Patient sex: M
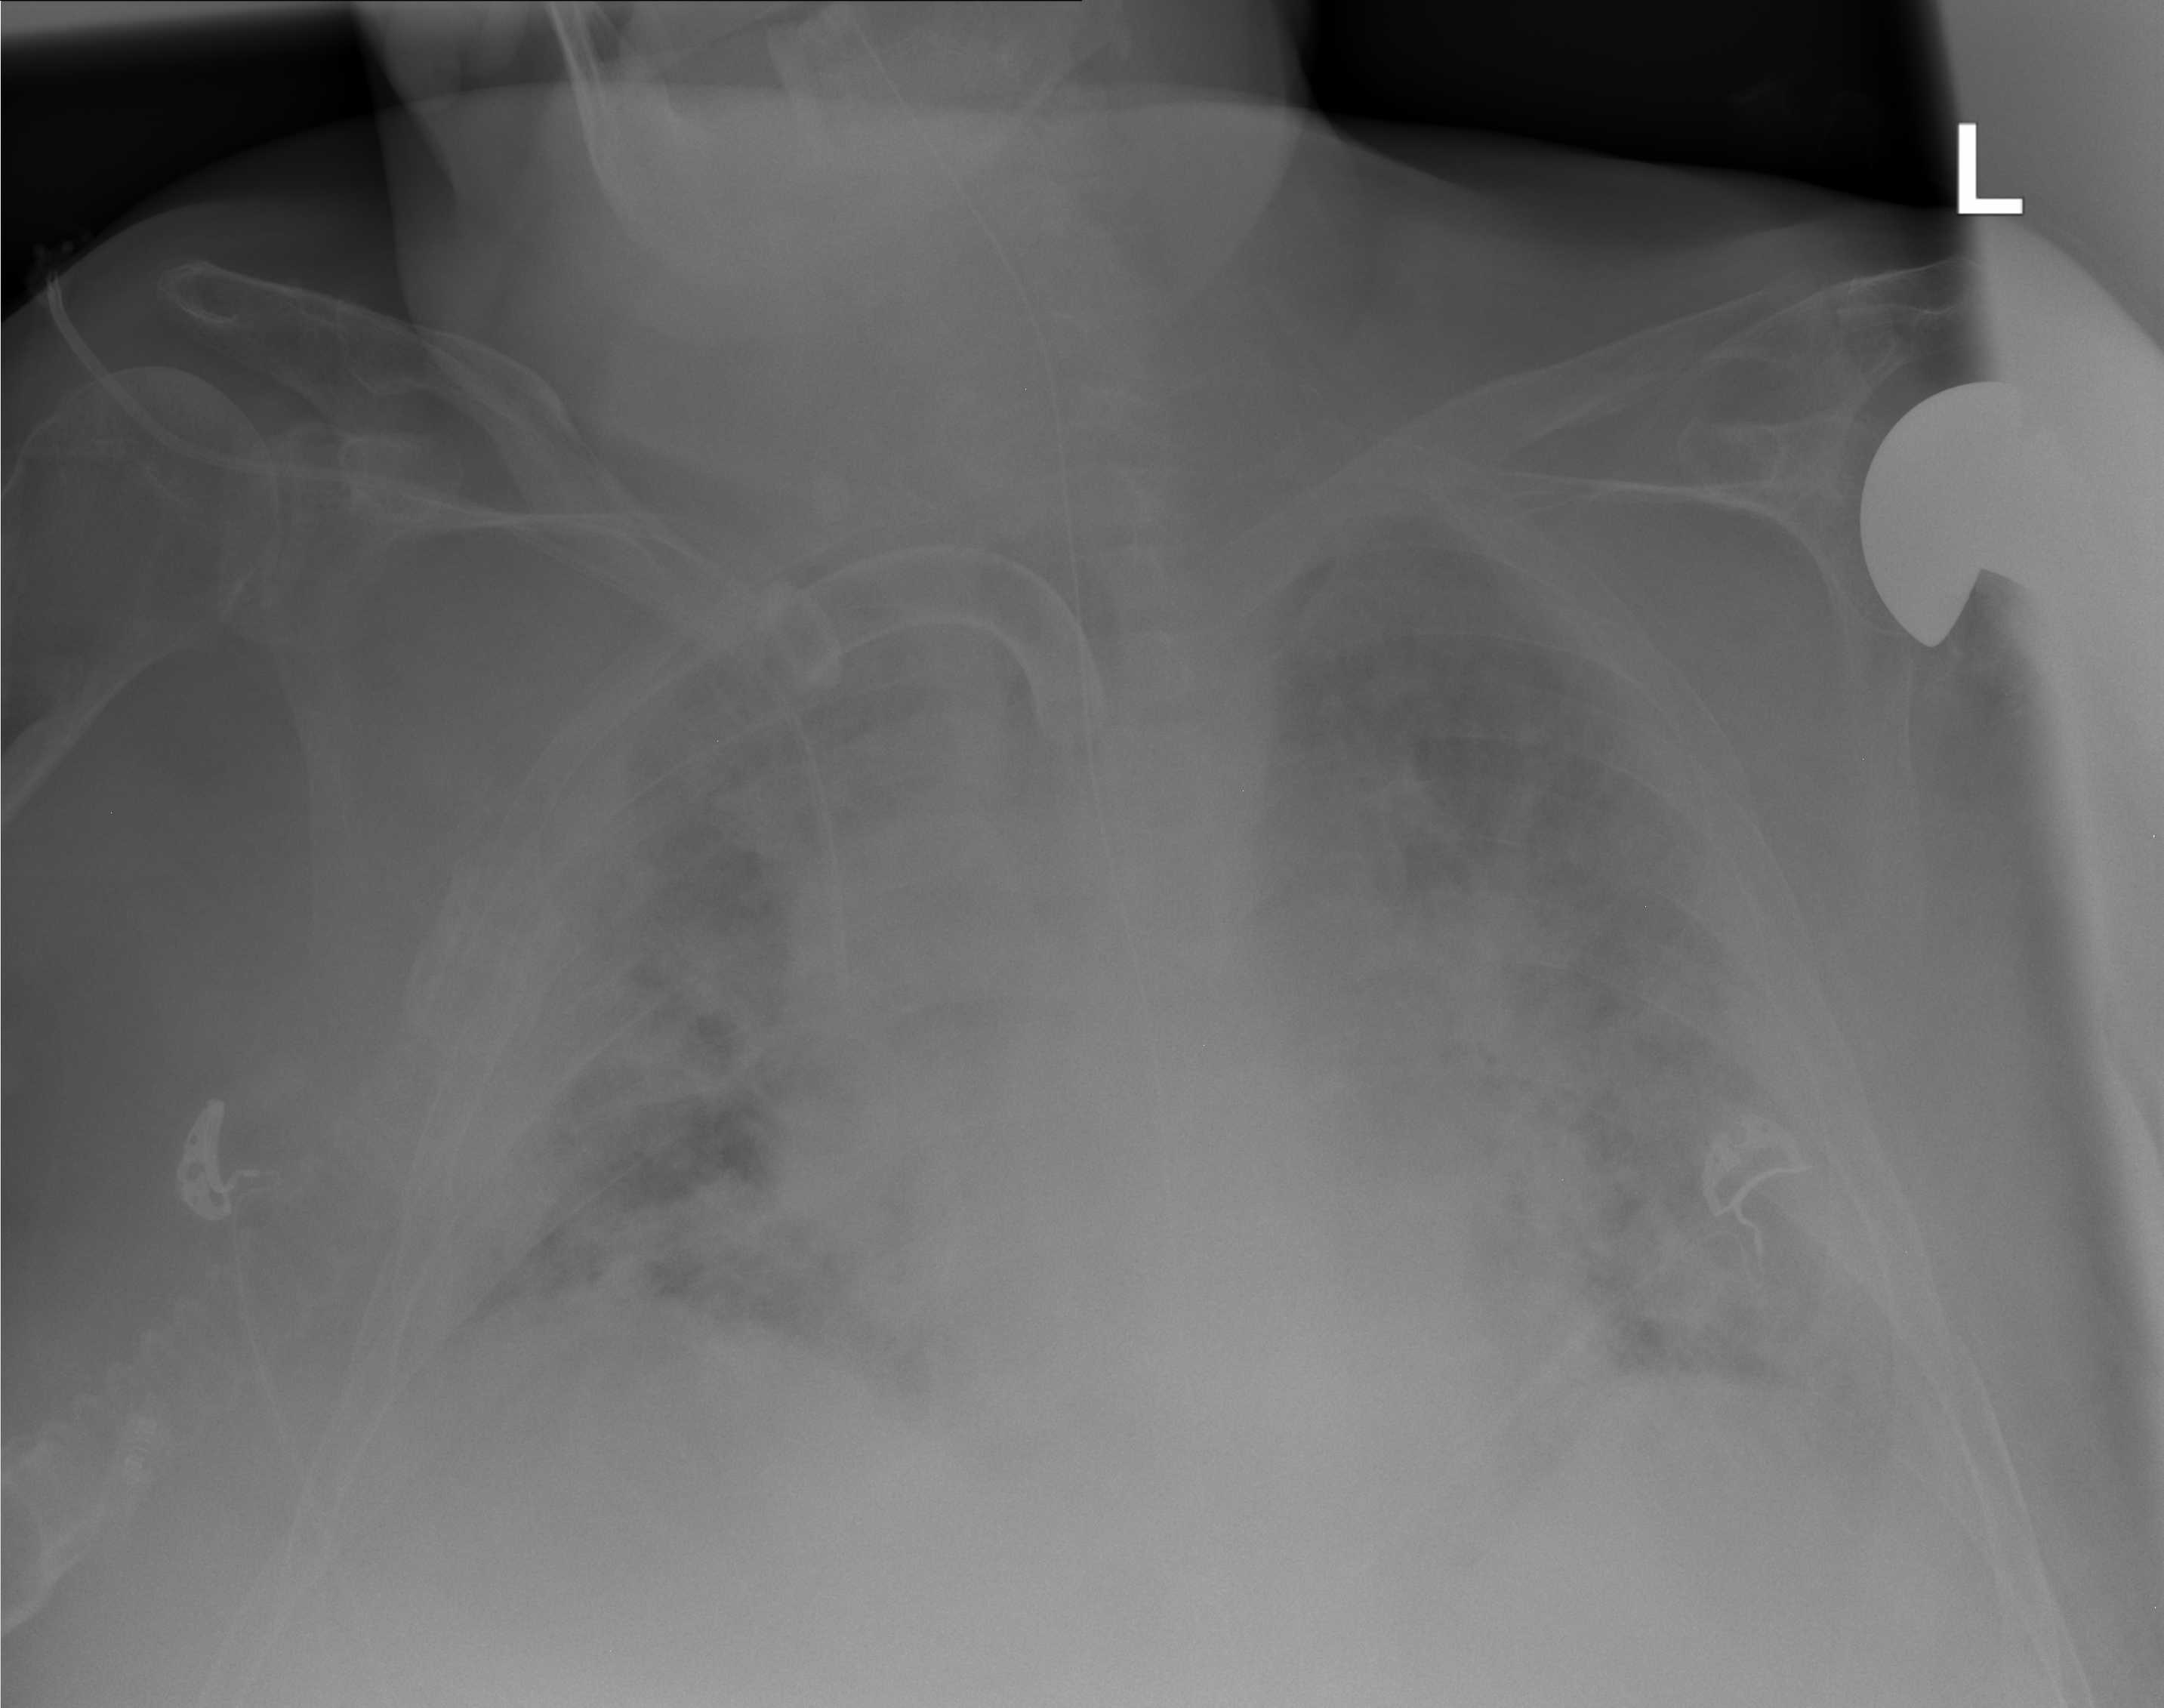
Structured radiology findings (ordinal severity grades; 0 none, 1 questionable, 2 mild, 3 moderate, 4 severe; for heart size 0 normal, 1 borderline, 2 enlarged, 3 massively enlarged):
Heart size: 2
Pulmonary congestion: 3
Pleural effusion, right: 3
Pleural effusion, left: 2
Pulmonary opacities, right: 3
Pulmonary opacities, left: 3
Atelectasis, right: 3
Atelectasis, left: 3